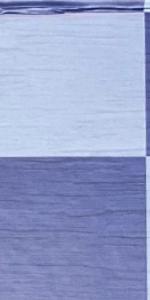
Label: Empty